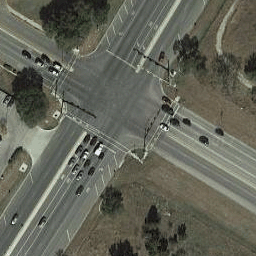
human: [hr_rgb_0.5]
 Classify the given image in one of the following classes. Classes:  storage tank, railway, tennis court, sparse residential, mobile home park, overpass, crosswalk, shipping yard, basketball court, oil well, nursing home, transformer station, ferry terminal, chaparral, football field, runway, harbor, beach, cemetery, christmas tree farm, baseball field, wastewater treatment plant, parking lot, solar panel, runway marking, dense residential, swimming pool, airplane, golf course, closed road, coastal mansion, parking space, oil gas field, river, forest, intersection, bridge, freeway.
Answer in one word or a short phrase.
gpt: intersection